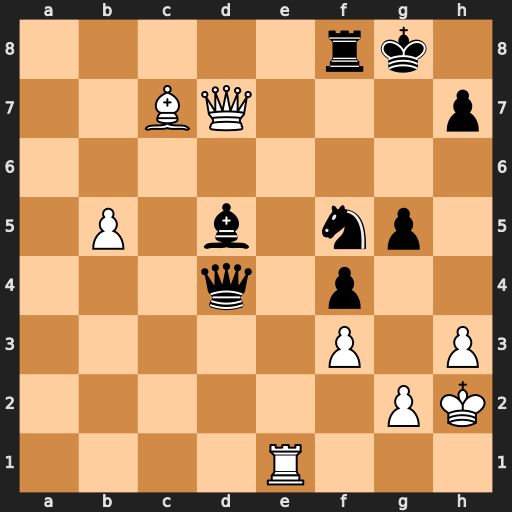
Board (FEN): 5rk1/2BQ3p/8/1P1b1np1/3q1p2/5P1P/6PK/4R3
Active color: w
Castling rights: -
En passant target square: -
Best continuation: Re8 Ne3 Rxf8+ Kxf8 Bd6+ Kg8 Qe8+ Kg7 Be5+ Qxe5 Qxe5+